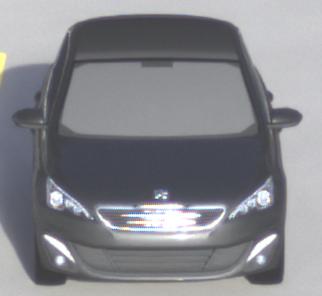
Make: Peugeot
Model: 308 VTi 82
Detailed model: 308 (II)
Model produced from: 2013/09
Model produced until: 2014/11
Doors: 5
Color: gray
Road condition: dry road
Daytime: sunrise or sunset
Contrast: medium contrast